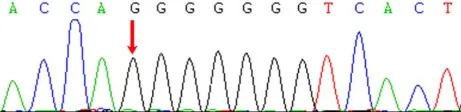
Molecular analysis of ITGA7 gene mutation. Mutation analysis of the ITGA7 gene. Red arrowhead marks the sites of base alterations. The DNA sequences of the family subjects are shown; the pedigree number is indicated on the left.
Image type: chart (chart)